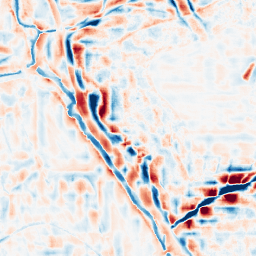
Category: wavelet
Decomposition family: wavelet_reverse_biorthogonal
Decomposition parameters: wavelet: rbio4.4
level: 4
Upsampling method: bicubic
Upsampling parameters: scale: 2
Upsampling scale: 2